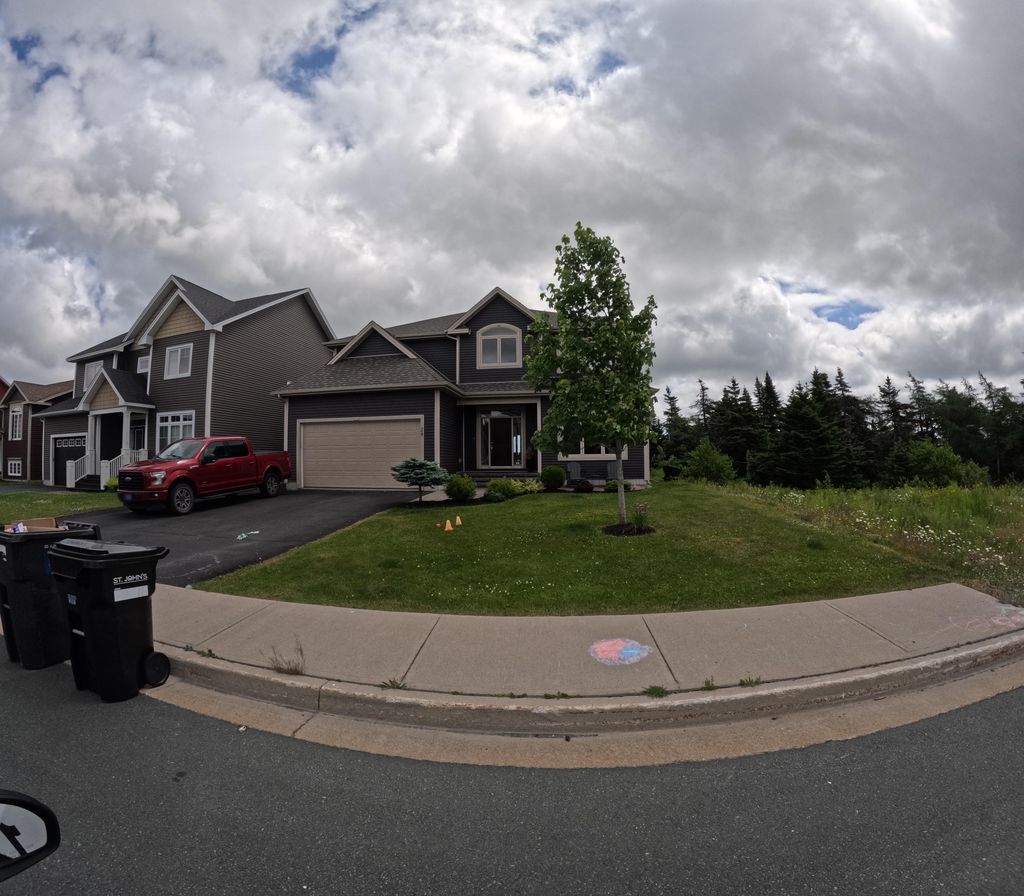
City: st_johns